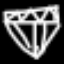
Label: diamond